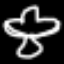
Label: mushroom